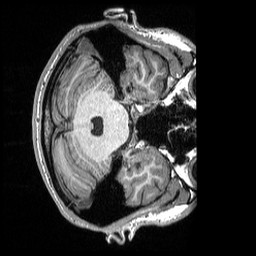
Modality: T1w
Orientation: axial
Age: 19
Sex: male
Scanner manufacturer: siemens
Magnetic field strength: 3 T
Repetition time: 2.3 s
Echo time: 0.00298 s